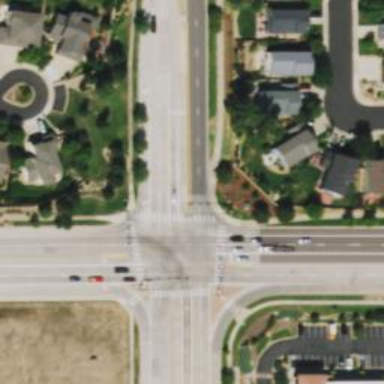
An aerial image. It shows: Marked crossing on the road.